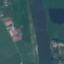
Land use / land cover: River